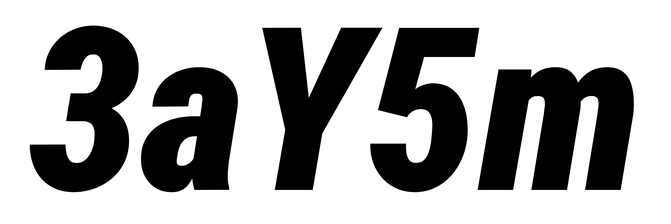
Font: Roboto-Italic_Condensed_Black_Italic